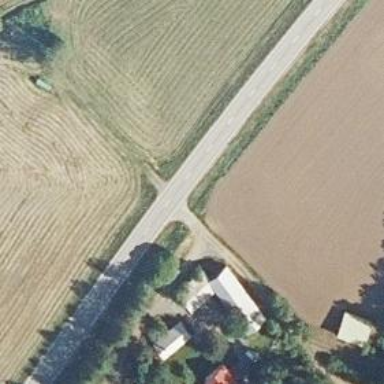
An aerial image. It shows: Asphalt road classified as primary highway.